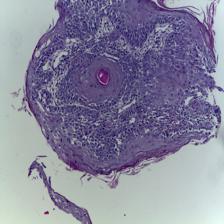
Diagnosis: OSCC